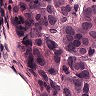
Metastatic tissue present: yes